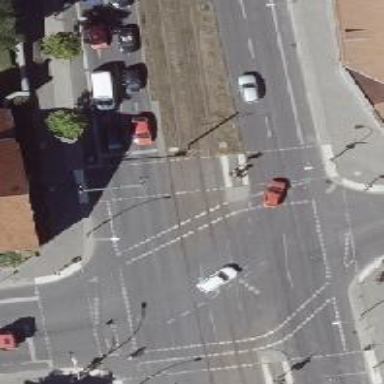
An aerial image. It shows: Asphalt footway with crossing equipped with traffic signals. The crossing includes pedestrian island.